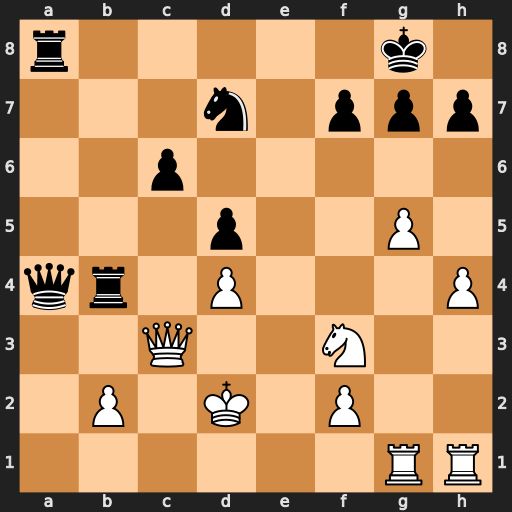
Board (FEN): r5k1/3n1ppp/2p5/3p2P1/qr1P3P/2Q2N2/1P1K1P2/6RR
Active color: w
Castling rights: -
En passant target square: -
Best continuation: Ra1 Rc8 Rxa4